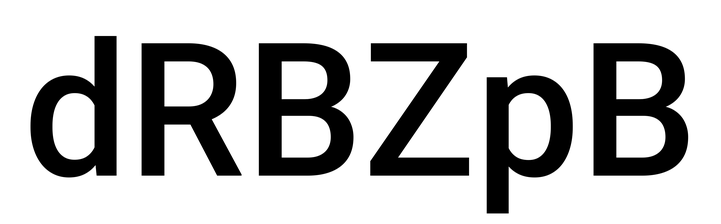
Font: Roboto_Medium